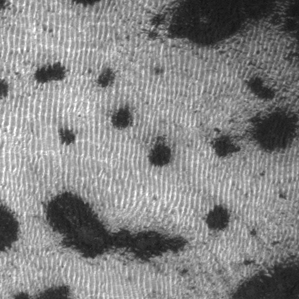
Label: frost